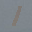
Label: 1